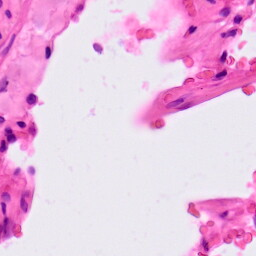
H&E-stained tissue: Lung